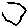
Label: hexagon